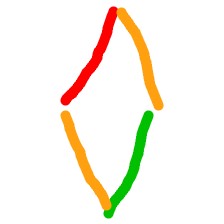
Shape: rhombus